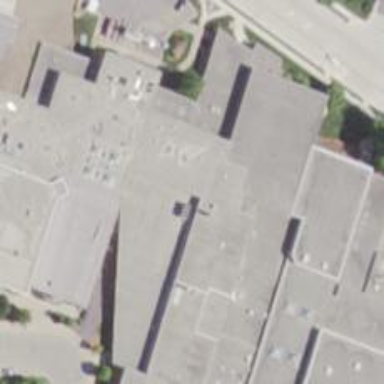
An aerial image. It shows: School.